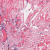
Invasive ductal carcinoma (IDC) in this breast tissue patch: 0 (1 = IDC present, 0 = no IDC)